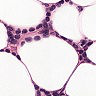
Metastatic tissue present: no